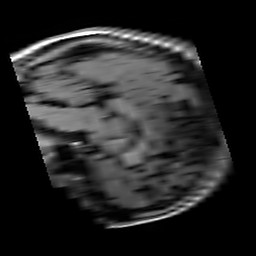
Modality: T1w
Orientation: sagittal
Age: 19
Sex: female
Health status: healthy
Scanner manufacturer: siemens
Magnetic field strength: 3 T
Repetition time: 4.1 s
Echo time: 0.0085 s